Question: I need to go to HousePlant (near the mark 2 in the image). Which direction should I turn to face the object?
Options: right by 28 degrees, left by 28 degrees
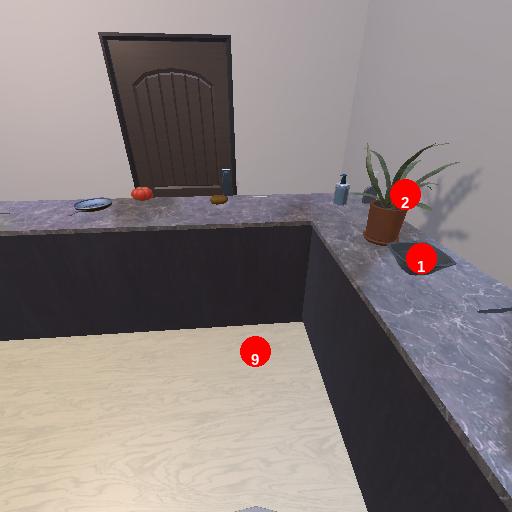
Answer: right by 28 degrees